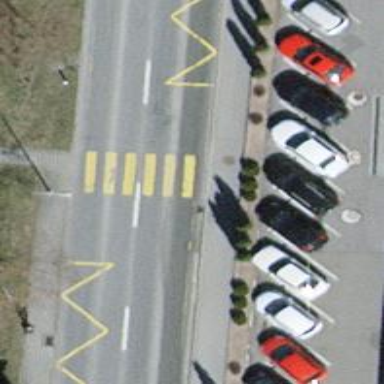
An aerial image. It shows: Secondary road with asphalt surface and sidewalks on both sides.